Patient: sex F, age 64
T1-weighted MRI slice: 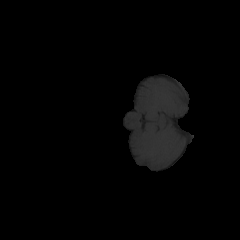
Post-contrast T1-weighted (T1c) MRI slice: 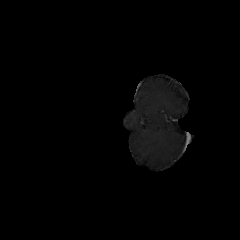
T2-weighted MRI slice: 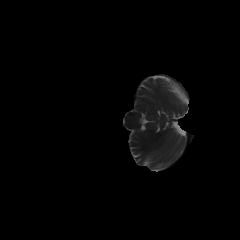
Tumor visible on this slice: no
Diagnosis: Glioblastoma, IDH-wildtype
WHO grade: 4